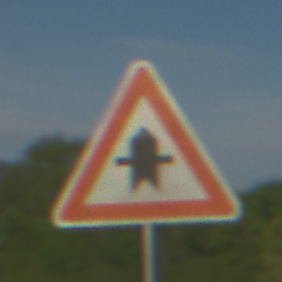
Verkehrszeichen: Vorfahrt
Umgebung: Outdoor, Suburban
Tageszeit: MorningAfternoon
Wetter: PartlyCloudy
Licht: Natural
Jahreszeit: NotSpecified
Kontrast: HighContrast